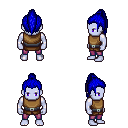
a pixel art fantasy rpg character, male body template, dark elf, purple skin, leather chest armor, magenta pants, blue long topknot hairstyle, four views (front, back, left, right), 2x2 character sprite sheet, small pixel art, hard edges, no anti-aliasing